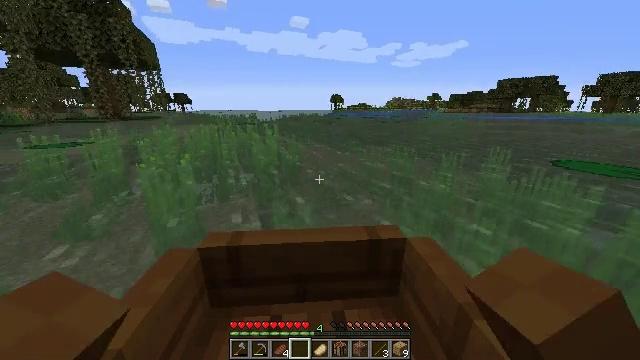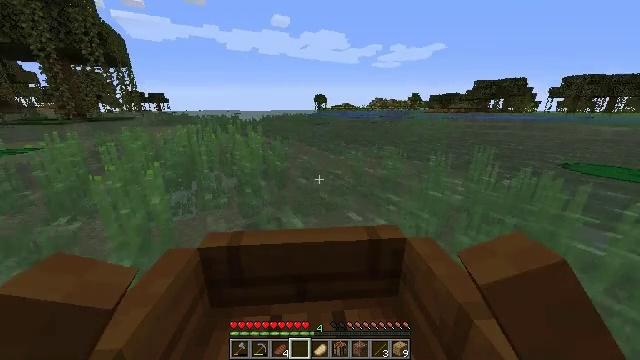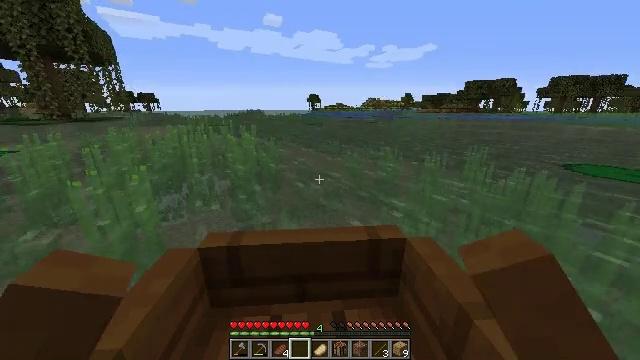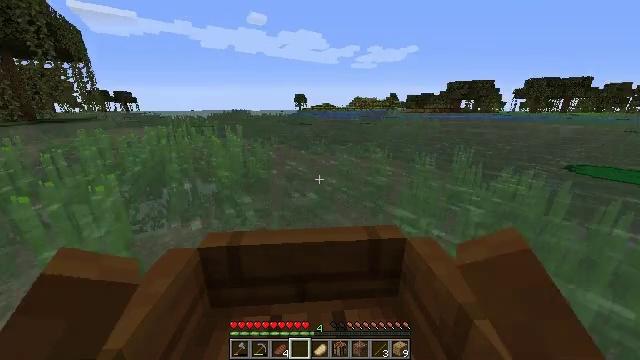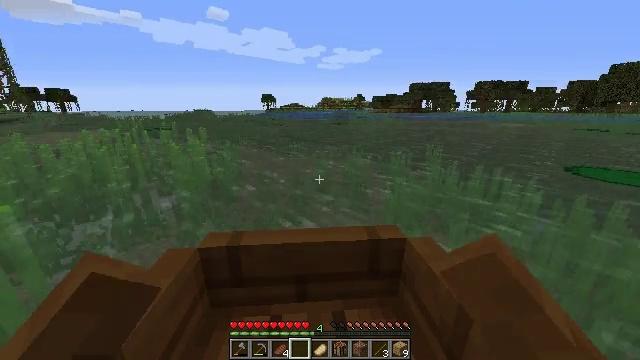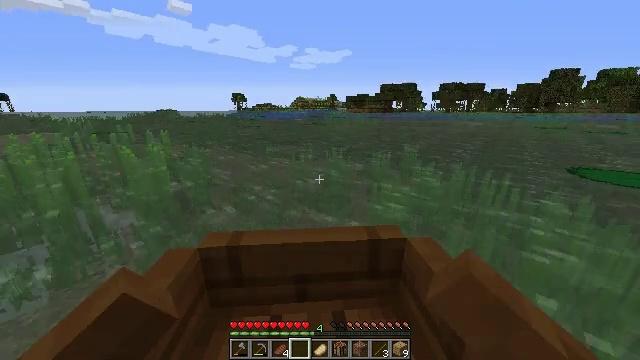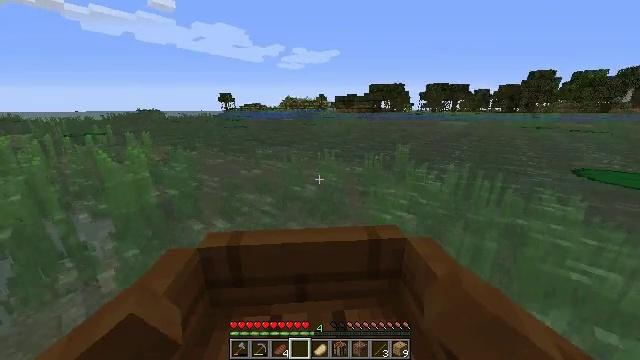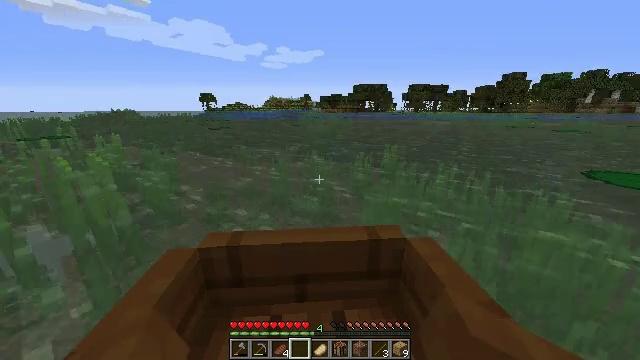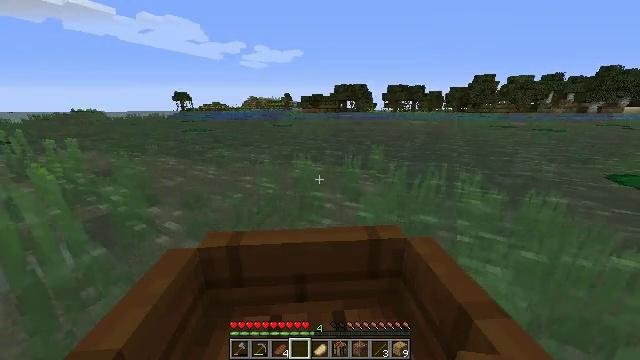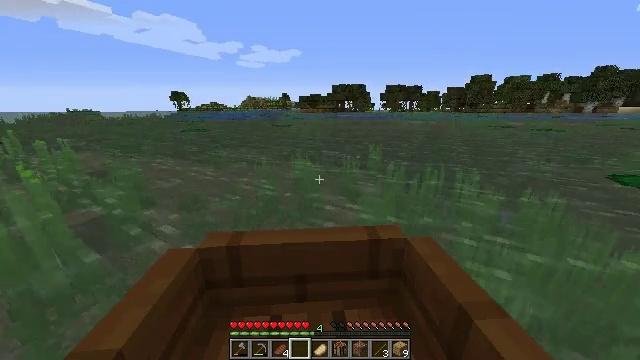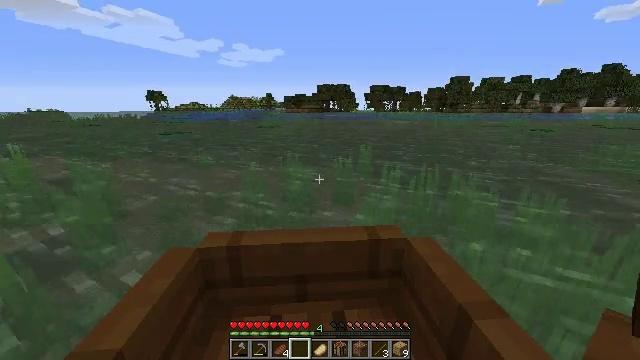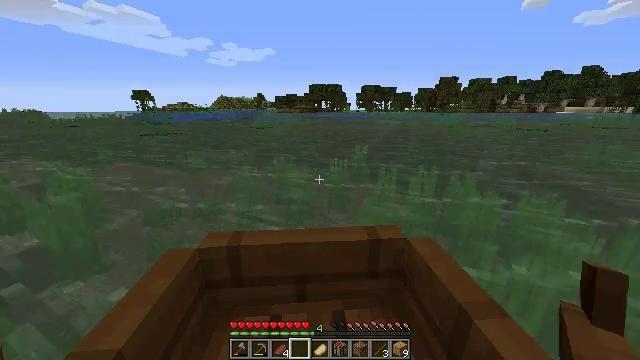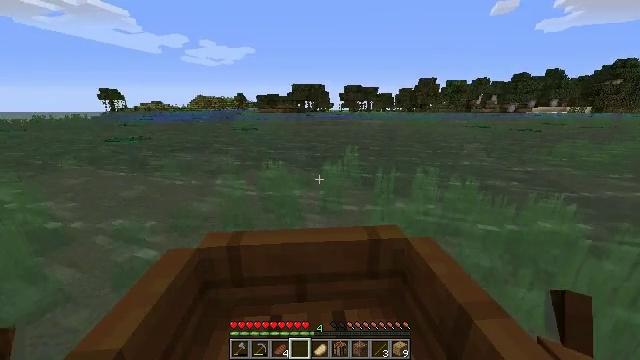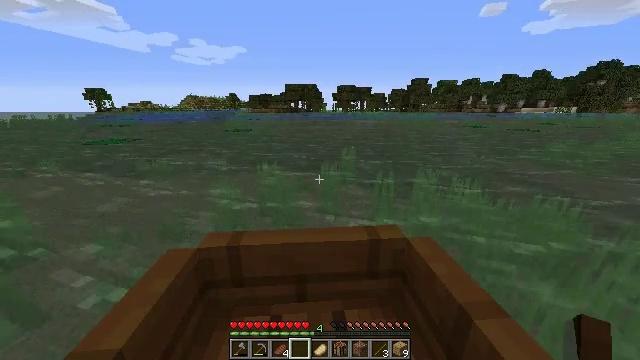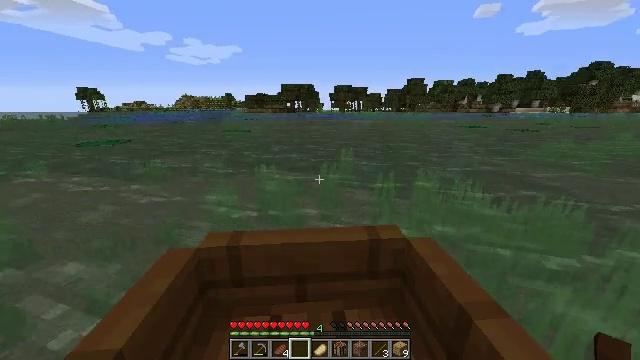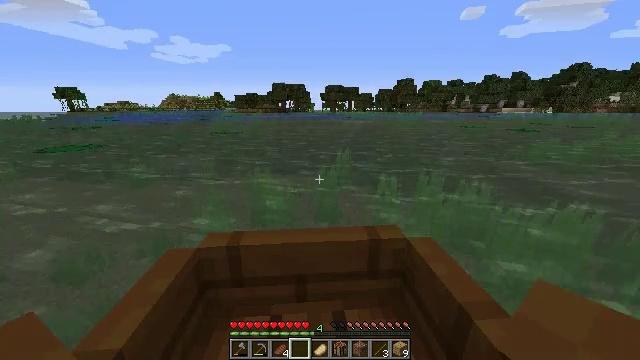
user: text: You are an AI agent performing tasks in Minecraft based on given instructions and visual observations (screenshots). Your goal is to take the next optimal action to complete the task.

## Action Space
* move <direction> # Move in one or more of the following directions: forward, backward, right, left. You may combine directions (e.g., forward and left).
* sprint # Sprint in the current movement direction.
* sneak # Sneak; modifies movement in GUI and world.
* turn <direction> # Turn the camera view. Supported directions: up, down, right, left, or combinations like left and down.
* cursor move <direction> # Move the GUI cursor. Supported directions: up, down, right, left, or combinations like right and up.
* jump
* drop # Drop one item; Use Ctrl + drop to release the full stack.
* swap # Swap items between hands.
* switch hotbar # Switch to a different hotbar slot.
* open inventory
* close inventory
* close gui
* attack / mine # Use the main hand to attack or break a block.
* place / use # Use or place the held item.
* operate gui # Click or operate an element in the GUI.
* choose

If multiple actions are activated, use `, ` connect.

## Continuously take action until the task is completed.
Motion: motion action
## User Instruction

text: Mine seagrass underwater.
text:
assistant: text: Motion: move forward and move right
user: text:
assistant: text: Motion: move forward and move right
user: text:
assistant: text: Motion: move forward and move right
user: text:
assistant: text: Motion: move forward
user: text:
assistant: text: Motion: move forward
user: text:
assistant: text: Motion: move forward
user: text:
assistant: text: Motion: move forward
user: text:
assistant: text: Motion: move forward
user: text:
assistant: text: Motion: move forward
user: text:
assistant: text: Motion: move forward
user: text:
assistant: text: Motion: move forward
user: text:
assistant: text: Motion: move forward
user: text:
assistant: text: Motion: move forward
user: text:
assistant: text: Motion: move forward
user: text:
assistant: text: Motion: move forward
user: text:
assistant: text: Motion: move forward
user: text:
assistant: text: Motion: move forward
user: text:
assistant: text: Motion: move forward
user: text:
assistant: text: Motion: move forward
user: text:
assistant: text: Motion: move forward
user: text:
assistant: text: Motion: move forward
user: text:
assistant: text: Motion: move forward
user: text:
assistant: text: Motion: move forward
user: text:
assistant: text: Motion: move forward
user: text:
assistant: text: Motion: move forward
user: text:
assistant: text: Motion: move forward
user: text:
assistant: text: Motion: move forward
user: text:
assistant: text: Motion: move forward
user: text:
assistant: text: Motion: move forward
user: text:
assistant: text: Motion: move forward